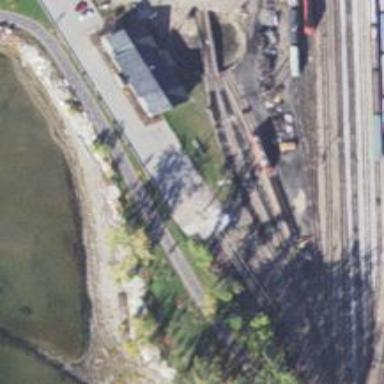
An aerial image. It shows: Railway yard in service.